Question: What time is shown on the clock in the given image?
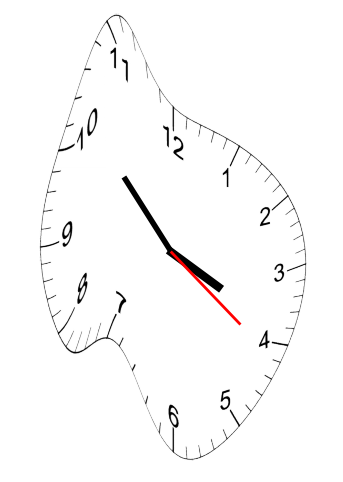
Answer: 03:52:21